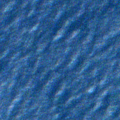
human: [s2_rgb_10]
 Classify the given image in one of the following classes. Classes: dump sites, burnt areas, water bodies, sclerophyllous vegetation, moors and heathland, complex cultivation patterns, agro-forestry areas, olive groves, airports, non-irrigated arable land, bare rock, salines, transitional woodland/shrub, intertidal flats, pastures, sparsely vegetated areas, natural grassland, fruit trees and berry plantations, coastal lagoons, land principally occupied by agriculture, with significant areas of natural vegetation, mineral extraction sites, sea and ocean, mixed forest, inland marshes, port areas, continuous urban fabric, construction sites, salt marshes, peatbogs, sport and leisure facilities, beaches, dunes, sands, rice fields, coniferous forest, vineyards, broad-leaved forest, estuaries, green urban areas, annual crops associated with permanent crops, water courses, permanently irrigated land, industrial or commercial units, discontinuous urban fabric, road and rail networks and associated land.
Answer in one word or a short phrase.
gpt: sea and ocean